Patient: sex M, age 64
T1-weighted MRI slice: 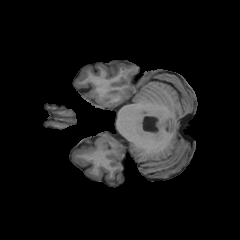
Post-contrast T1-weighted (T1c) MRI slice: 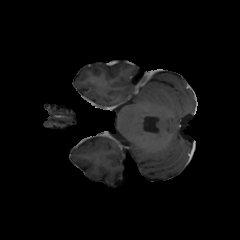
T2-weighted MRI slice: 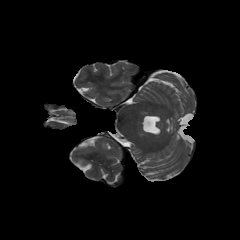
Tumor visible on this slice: no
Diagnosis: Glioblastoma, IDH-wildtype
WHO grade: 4